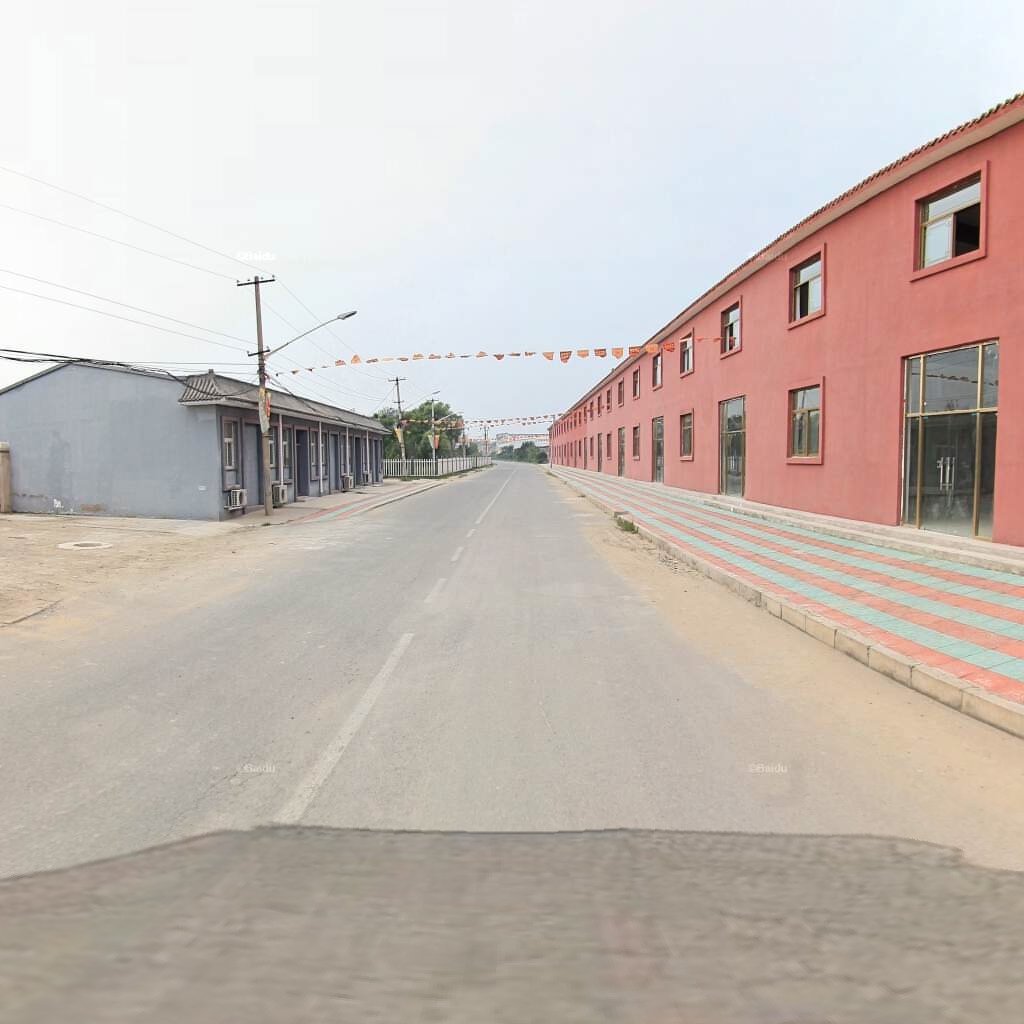
Region: Chaoyang
Road damage annotations: alligator crack